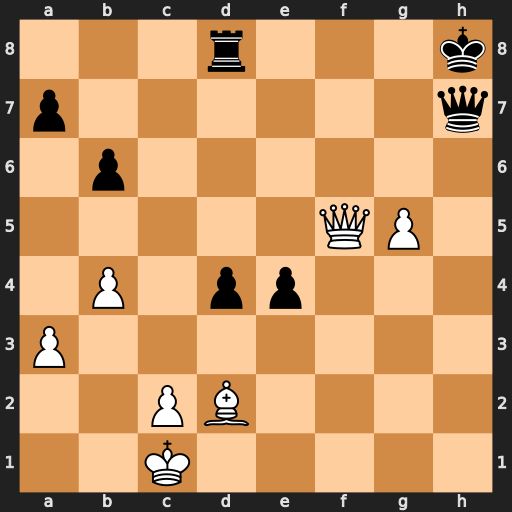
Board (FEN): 3r3k/p6q/1p6/5QP1/1P1pp3/P7/2PB4/2K5
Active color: w
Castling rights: -
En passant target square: -
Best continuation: Qf6+ Qg7 Qxd8+